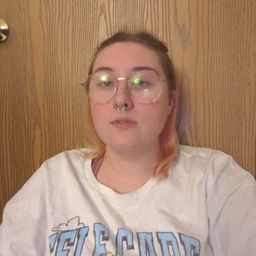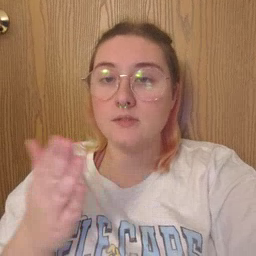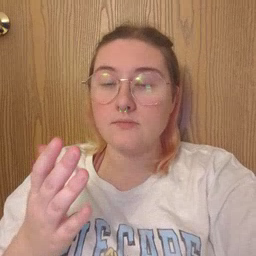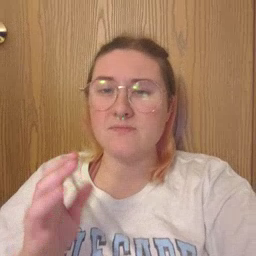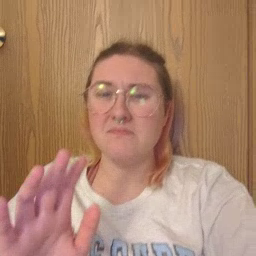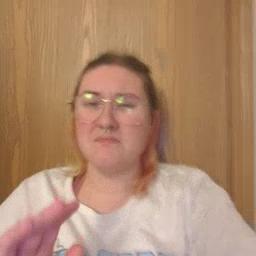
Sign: dog